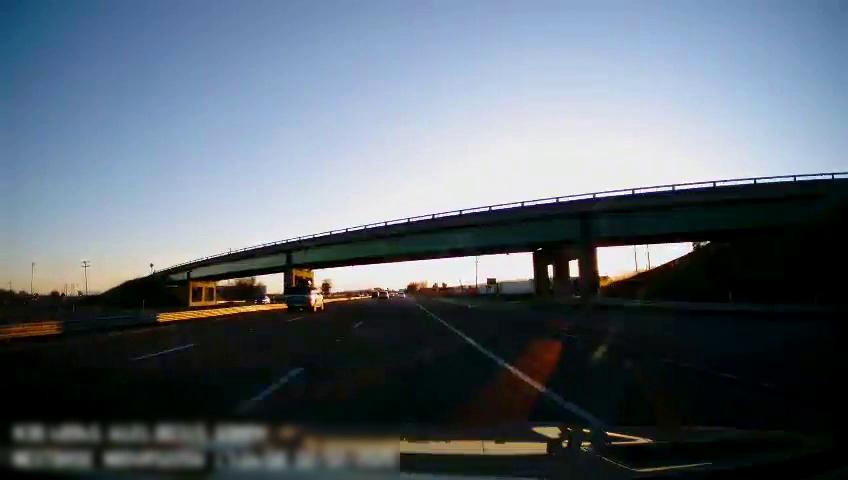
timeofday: Day
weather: Sunny
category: Drivable Space
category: Vehicles | SUV
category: Vehicles | SUV
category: Vehicles | SUV
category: Lanes | Alternate Lane
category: Lanes | Alternate Lane
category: Lanes | Current Lane
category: Lanes | Alternate Lane
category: Lanes | Alternate Lane